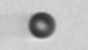
Label: bead